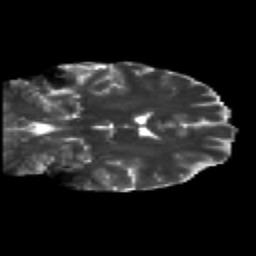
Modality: T2w
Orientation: coronal
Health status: healthy
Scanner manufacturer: siemens
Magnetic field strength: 3 T
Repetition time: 12 s
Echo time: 0.092 s